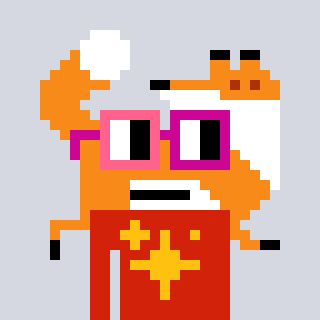
a pixel art character with square pink and red glasses, a fox-shaped head and a red-colored body on a cool background